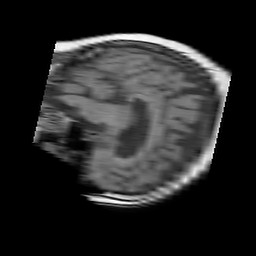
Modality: T1w
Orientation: sagittal
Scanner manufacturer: philips
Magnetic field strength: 1.5 T
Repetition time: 0.1734 s
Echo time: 0.001751 s